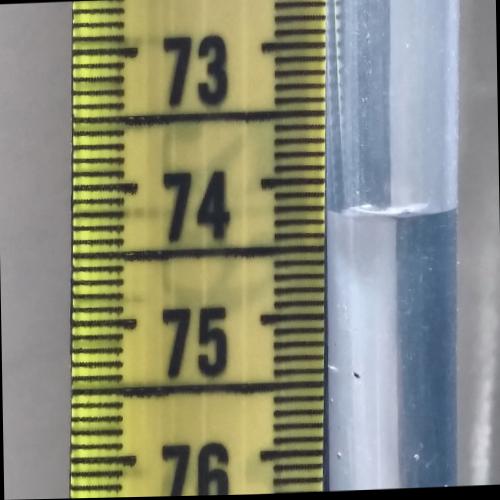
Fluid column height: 74.2 cm